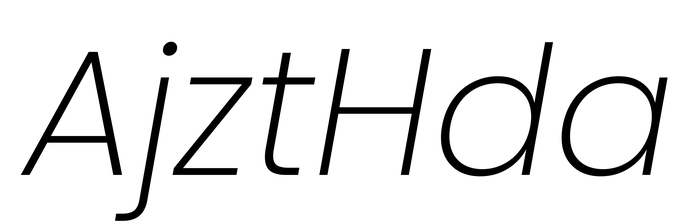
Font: Poppins-ExtraLightItalic